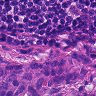
Metastatic tissue present: yes